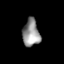
Tissue: skin
Cell type: Epithelial cells
Senescence score: 0.2788
Nuclear area (px): 450
Mean DAPI intensity: 148.182